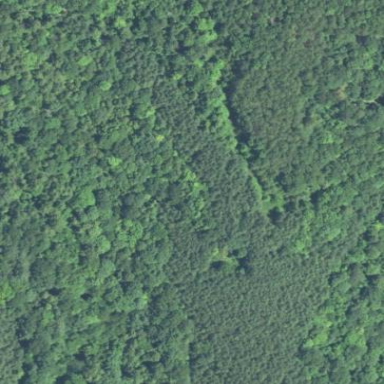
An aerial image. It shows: Evergreen needle-leaved woodland.